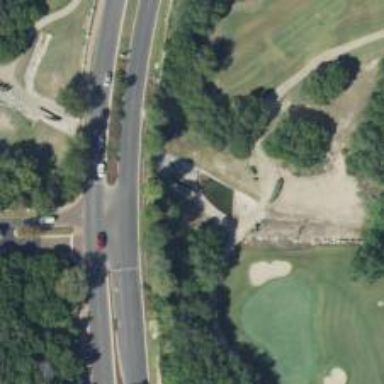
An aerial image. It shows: Path used for both walking and golf.